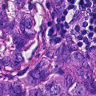
Metastatic tissue present: yes